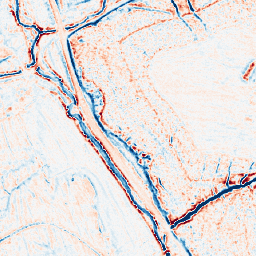
Category: edge_preserving
Decomposition family: bilateral
Decomposition parameters: d: 9
sigma_color: 25
sigma_space: 150
Upsampling method: area
Upsampling parameters: scale: 2
Upsampling scale: 2